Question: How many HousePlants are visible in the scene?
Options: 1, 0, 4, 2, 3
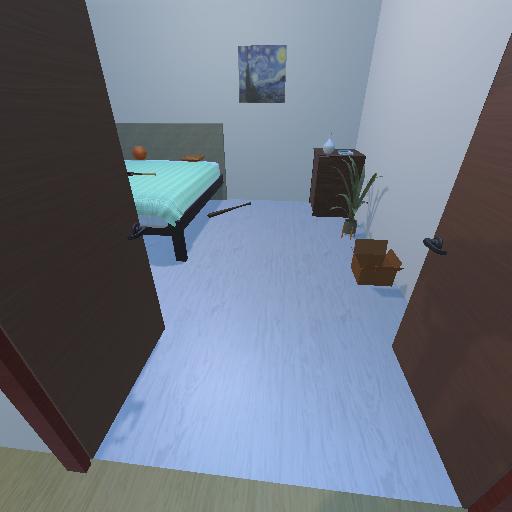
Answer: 1